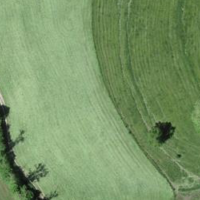
EUNIS habitat code: 25
Species observed at this site:
Salvia pratensis